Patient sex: M
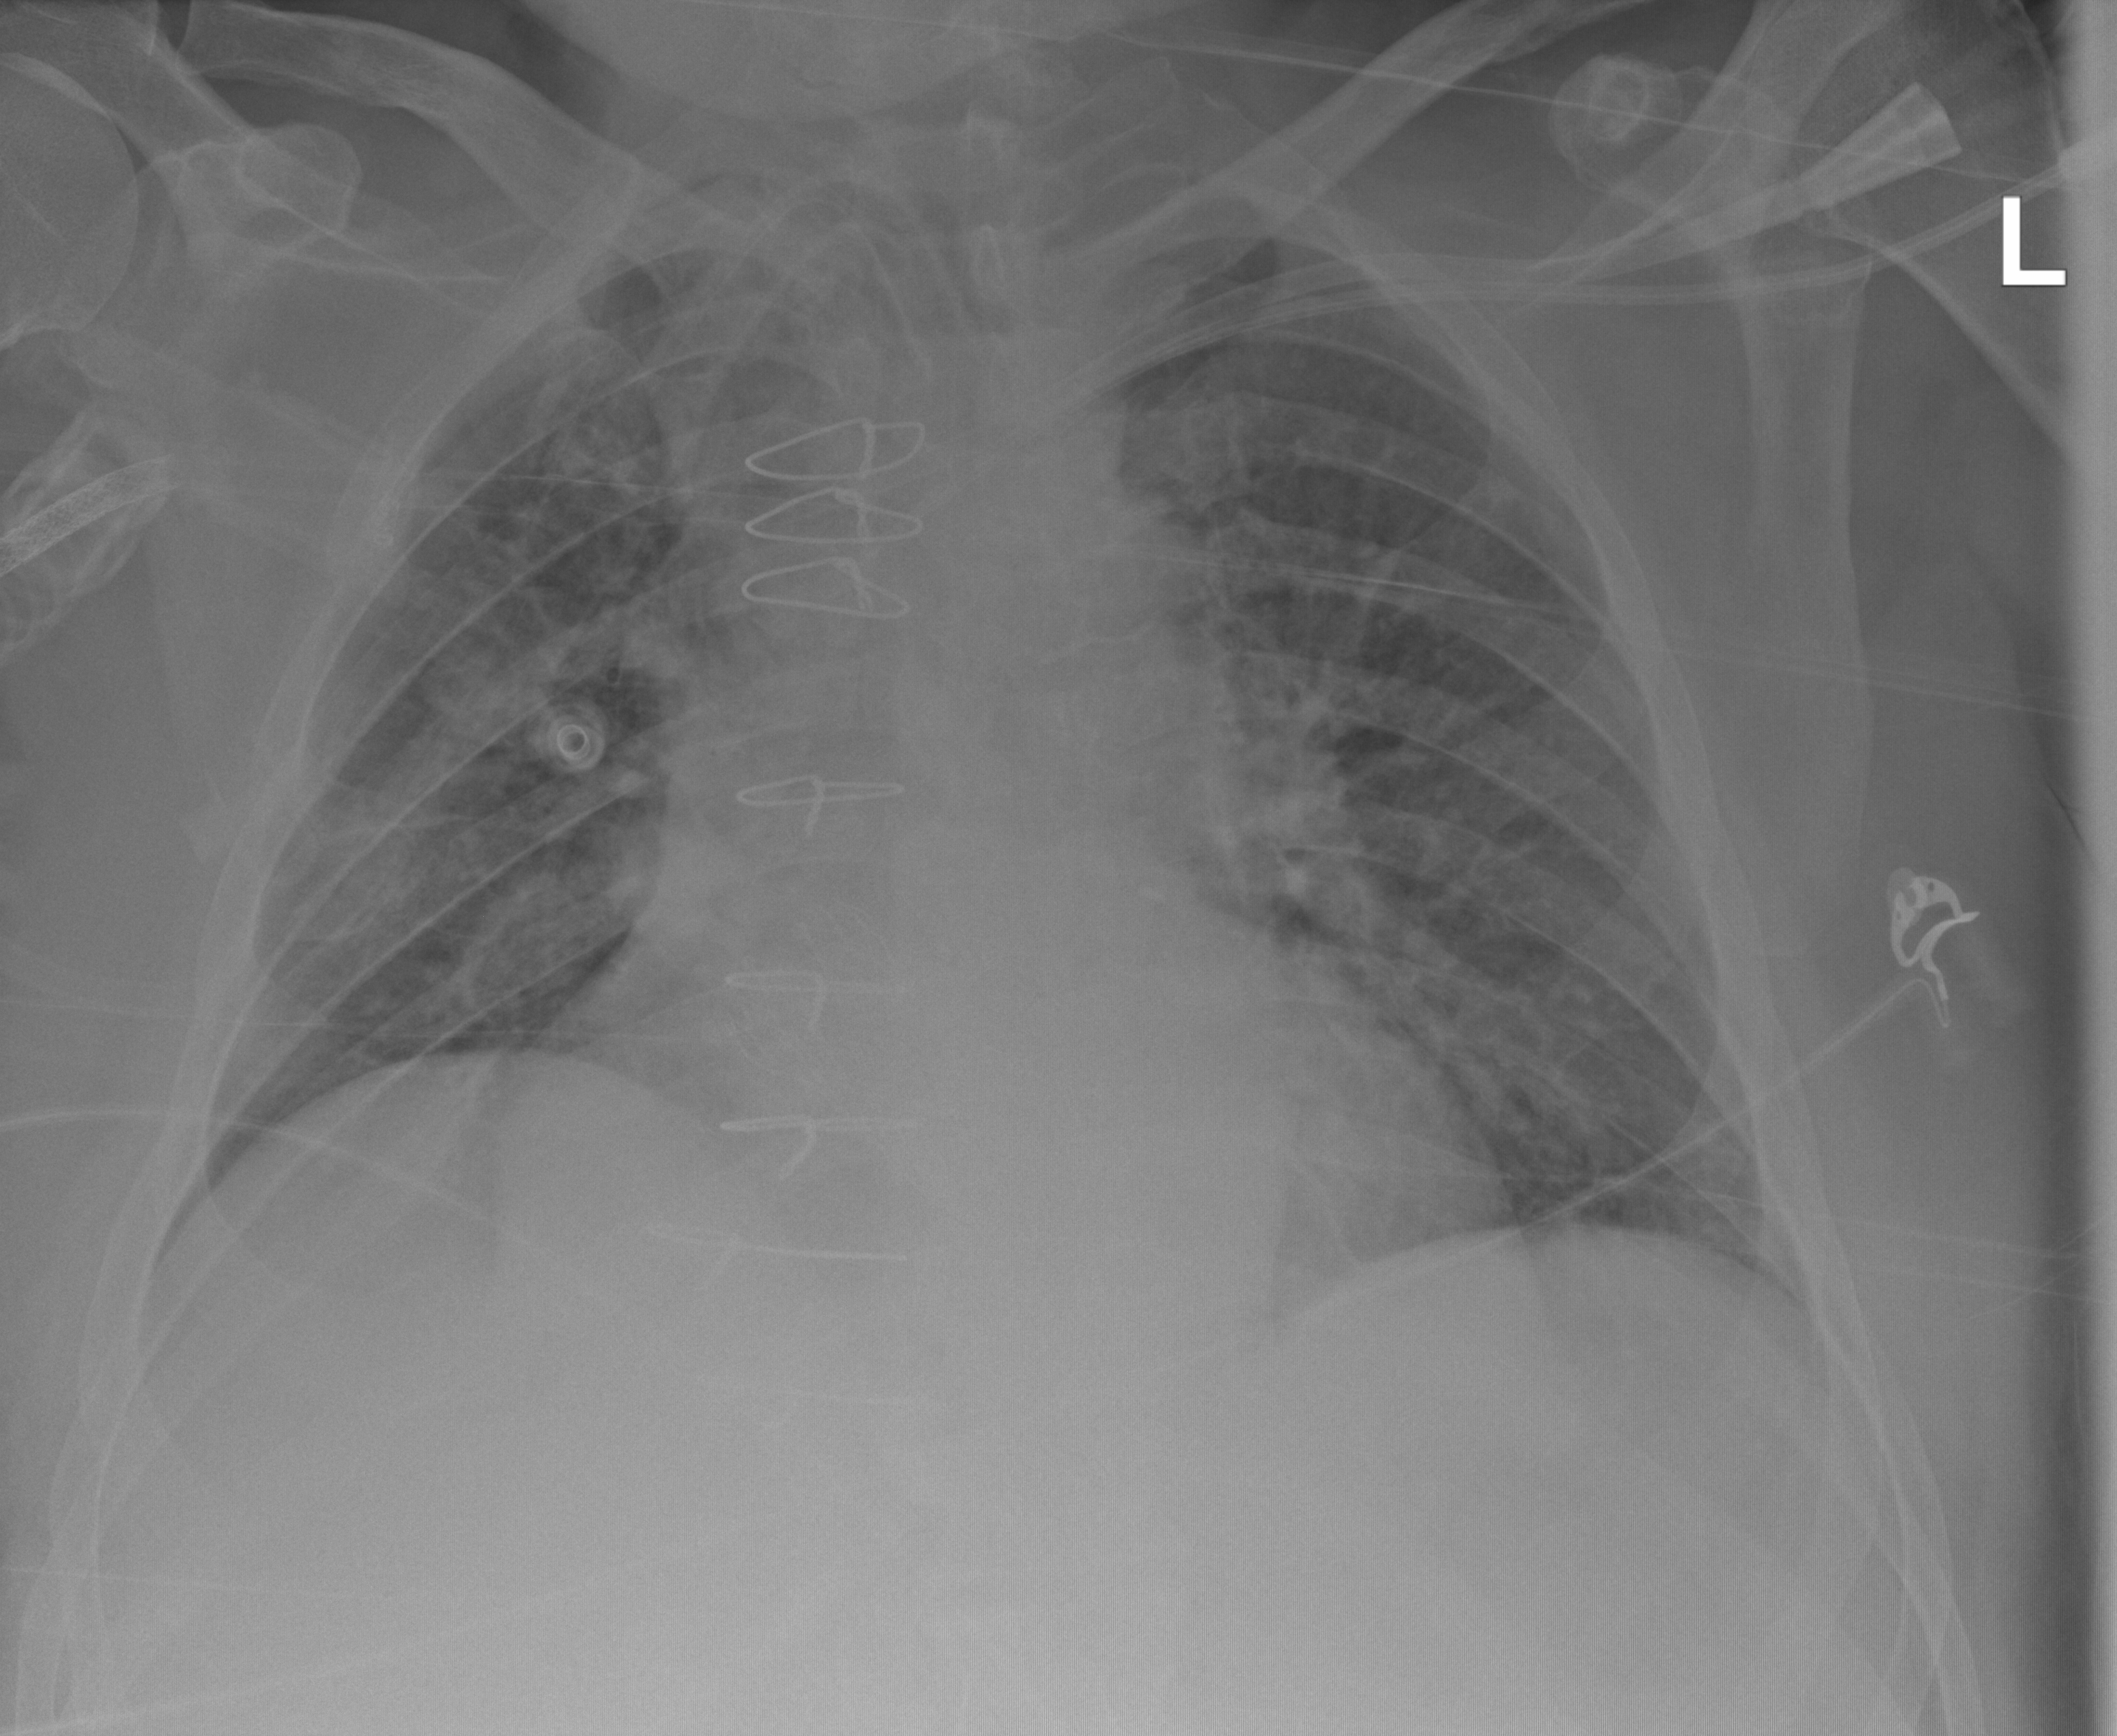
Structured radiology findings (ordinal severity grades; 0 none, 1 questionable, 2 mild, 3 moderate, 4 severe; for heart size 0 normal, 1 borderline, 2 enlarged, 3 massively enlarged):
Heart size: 3
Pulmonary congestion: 2
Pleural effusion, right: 0
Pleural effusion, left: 0
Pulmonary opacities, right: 0
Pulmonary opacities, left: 0
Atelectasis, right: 2
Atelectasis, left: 0